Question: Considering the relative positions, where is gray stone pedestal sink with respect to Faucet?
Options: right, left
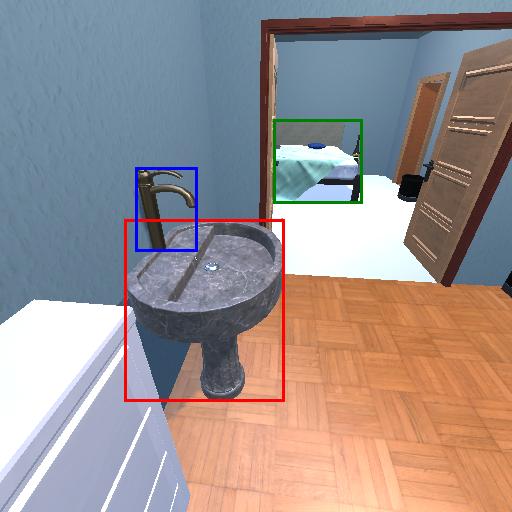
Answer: right